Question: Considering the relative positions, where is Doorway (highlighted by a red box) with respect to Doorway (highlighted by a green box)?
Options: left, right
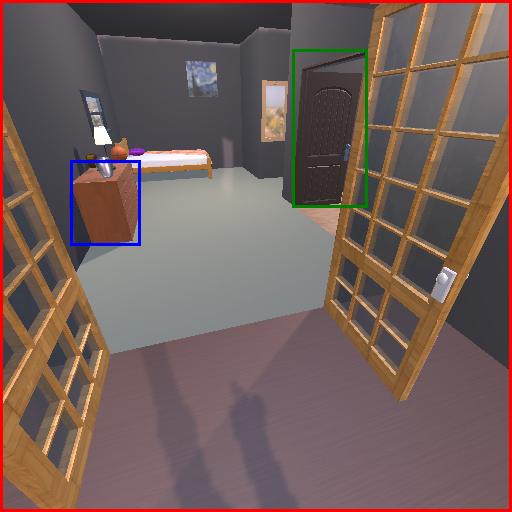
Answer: left